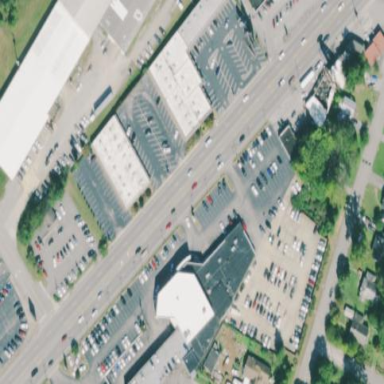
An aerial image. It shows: Building that houses car shop.